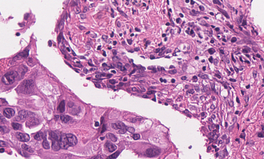
Tumor epithelial tissue: yes
Tumor-associated stroma tissue: yes
Normal tissue: no